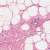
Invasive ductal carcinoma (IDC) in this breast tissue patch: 0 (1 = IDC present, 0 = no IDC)